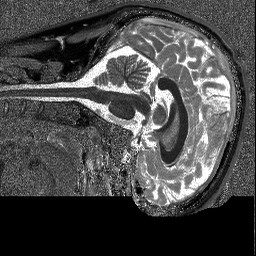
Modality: T1map
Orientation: sagittal
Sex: male